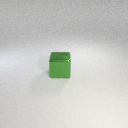
large green metal cube